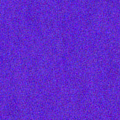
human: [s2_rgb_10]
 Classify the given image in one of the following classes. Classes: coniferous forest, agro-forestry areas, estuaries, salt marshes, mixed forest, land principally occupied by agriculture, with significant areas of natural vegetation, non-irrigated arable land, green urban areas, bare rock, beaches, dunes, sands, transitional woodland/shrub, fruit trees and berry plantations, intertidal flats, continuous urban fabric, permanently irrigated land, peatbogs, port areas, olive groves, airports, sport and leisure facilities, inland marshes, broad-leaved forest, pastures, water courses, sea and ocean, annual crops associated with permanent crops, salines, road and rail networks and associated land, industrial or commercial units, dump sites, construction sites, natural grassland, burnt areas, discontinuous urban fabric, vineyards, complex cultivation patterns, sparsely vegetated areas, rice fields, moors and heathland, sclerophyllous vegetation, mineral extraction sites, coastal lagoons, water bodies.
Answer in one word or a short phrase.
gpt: water bodies